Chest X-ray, PA view. Patient: 55 years old, sex M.
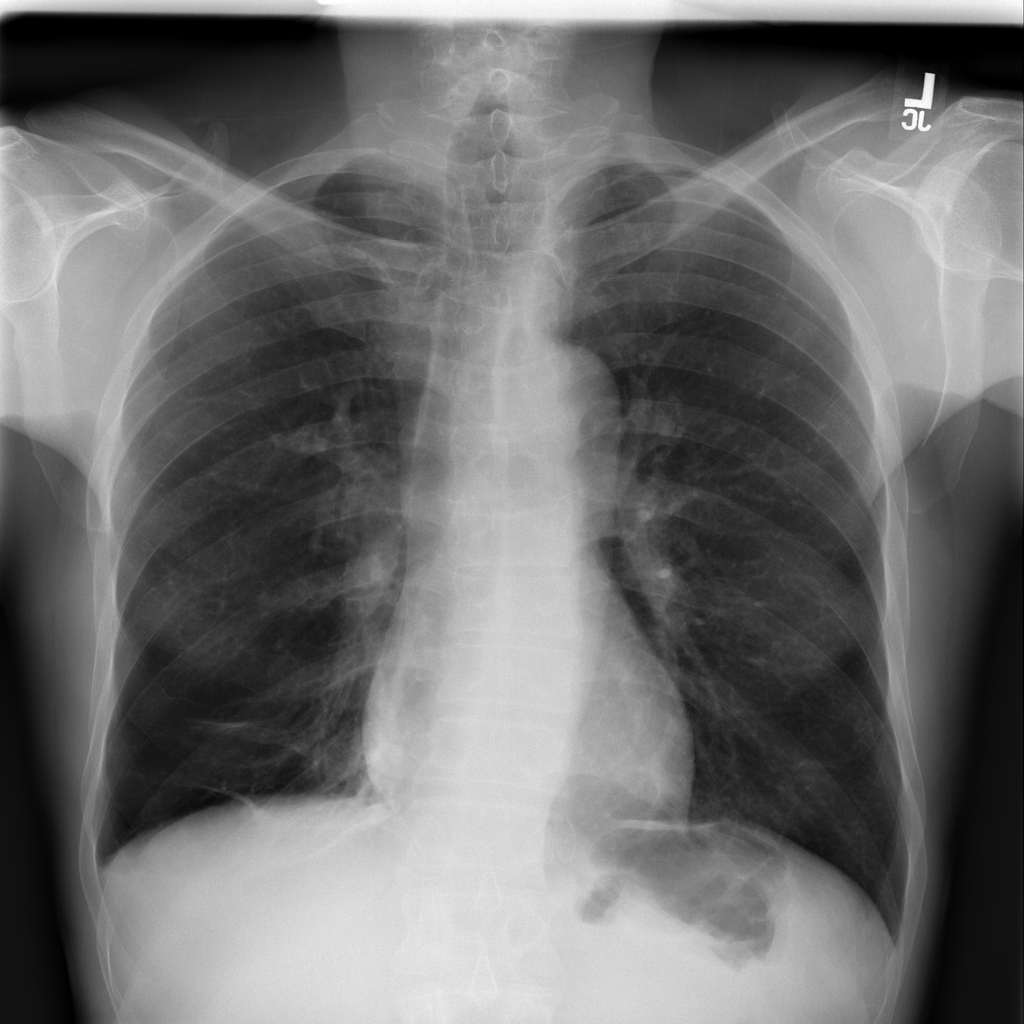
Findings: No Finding